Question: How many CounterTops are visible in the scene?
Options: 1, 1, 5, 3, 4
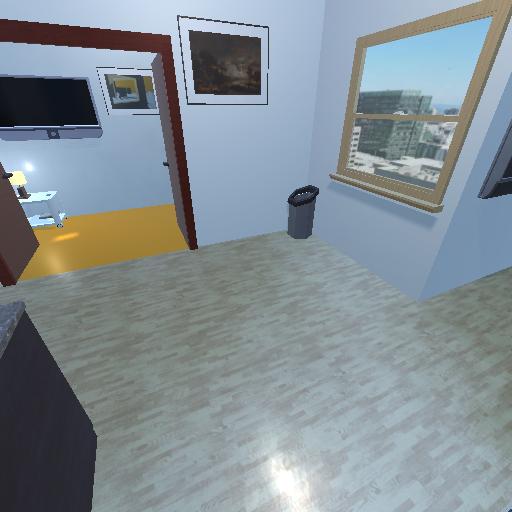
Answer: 1